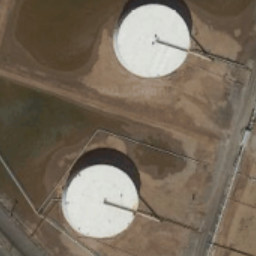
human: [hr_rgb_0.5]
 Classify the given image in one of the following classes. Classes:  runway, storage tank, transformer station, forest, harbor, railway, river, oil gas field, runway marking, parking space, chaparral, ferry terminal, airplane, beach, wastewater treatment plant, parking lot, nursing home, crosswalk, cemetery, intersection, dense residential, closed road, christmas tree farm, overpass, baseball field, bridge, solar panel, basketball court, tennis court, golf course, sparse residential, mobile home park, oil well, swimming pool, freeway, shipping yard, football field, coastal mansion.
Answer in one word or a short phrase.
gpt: storage tank